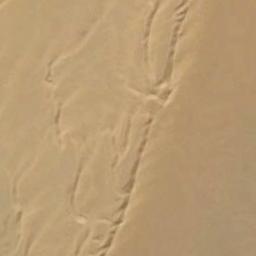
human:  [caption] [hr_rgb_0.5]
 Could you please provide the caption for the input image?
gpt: The desert has yellow sand and some shallow ditches are also in the desert .

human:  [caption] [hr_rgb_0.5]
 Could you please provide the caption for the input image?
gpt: This is a yellow desert with wavy stripes .

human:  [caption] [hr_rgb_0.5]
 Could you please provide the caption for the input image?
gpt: The color of this desert is orange .

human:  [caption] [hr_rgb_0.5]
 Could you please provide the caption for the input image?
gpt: The desert is full of yellow sand .

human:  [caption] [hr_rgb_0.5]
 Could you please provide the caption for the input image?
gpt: A yellow sandy desert with some weathered stripes .